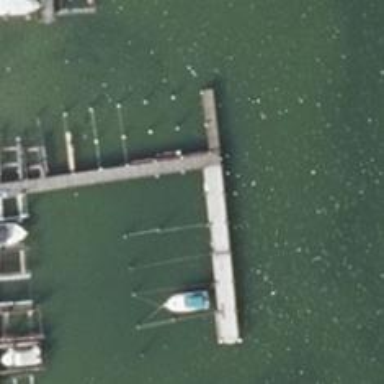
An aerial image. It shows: Man-made pier.